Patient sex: M
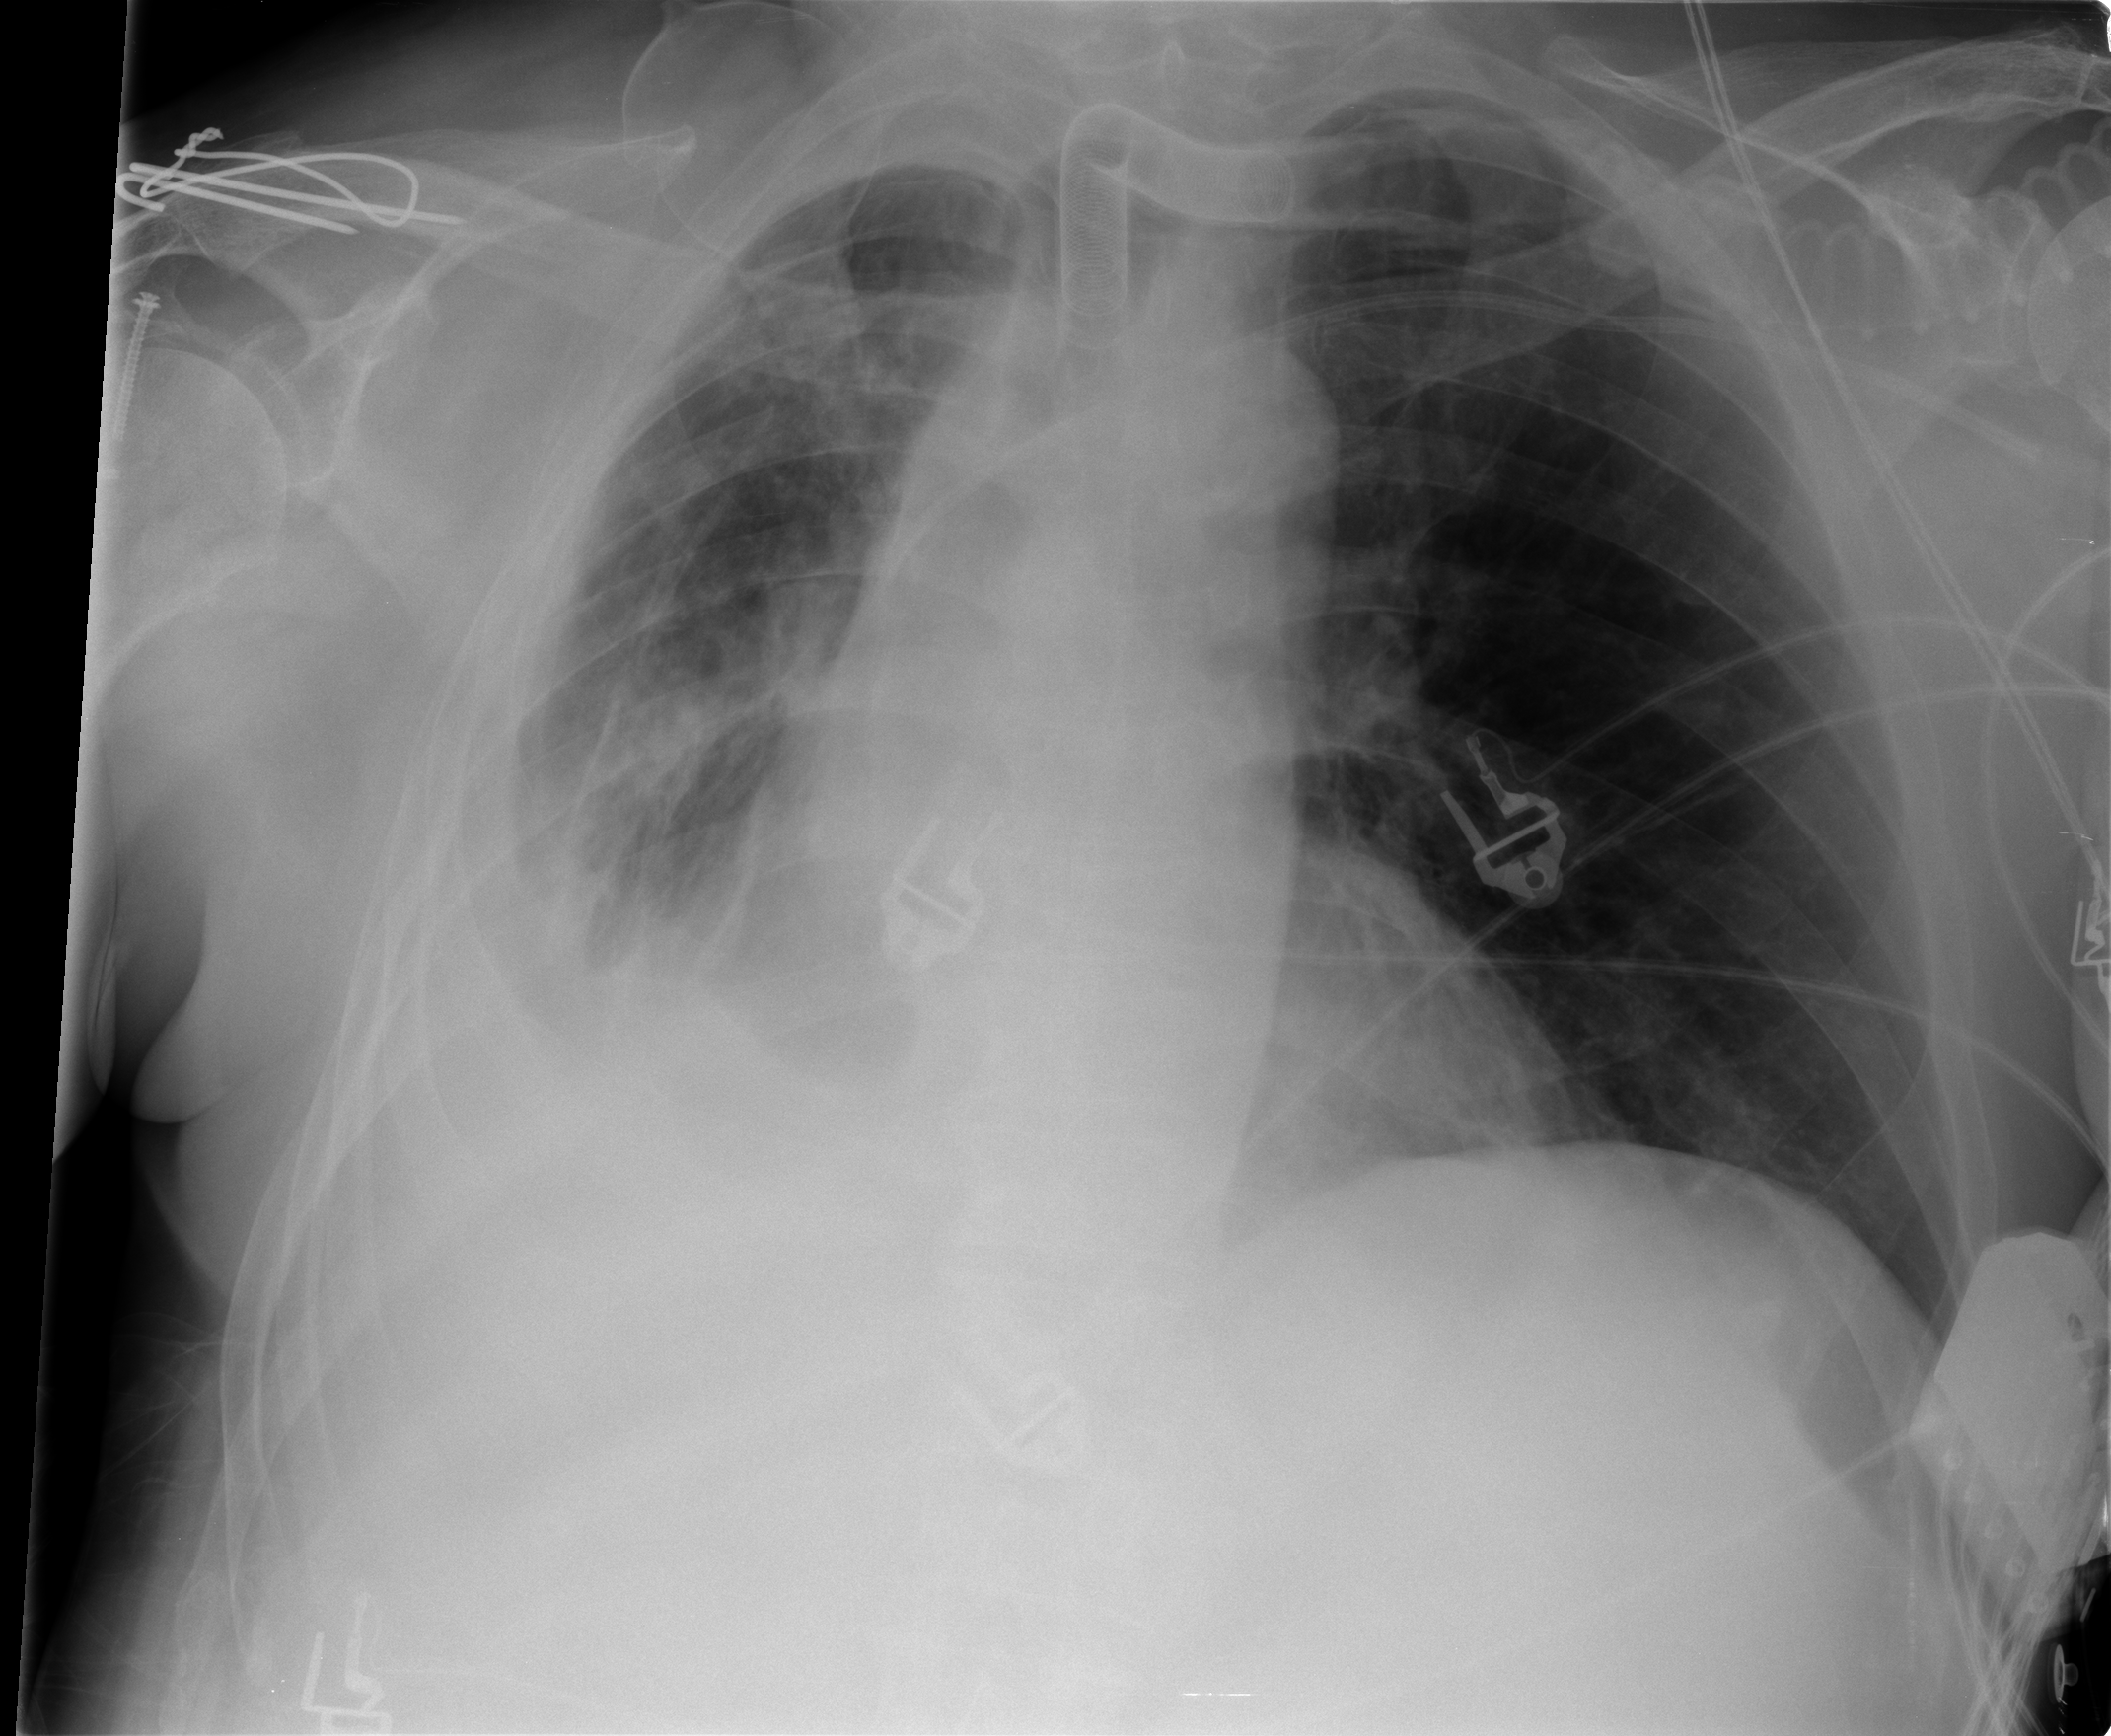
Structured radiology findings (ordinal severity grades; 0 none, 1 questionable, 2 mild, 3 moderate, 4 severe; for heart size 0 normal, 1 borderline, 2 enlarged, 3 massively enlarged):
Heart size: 2
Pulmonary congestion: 0
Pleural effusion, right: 3
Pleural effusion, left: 0
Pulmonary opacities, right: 2
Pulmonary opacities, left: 0
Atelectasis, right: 2
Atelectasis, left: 0